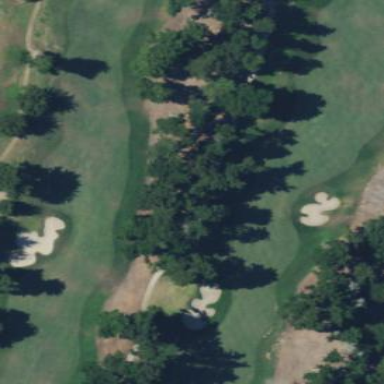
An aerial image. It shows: Golf fairway in the image.